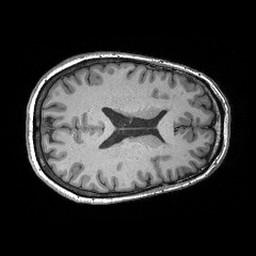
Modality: T1w
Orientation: axial
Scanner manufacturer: siemens
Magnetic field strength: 3 T
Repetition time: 2.3 s
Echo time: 0.00298 s